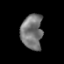
Tissue: prostate
Cell type: T cells
Senescence score: 0.2481
Nuclear area (px): 742
Mean DAPI intensity: 117.904